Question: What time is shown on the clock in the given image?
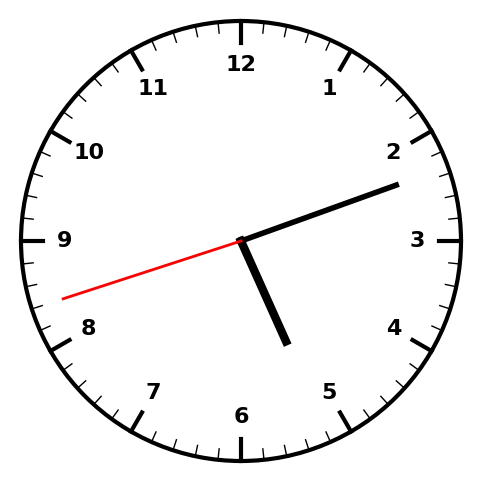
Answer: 05:11:42